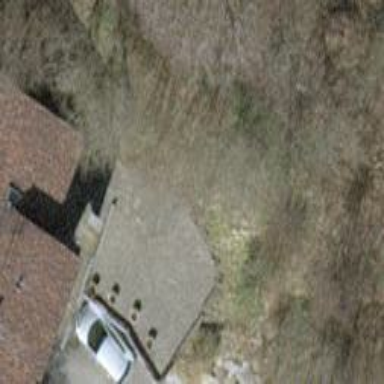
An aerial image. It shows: Garage.